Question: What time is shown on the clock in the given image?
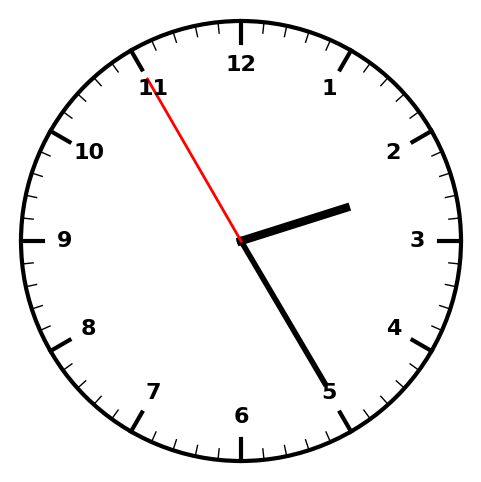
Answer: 02:24:55